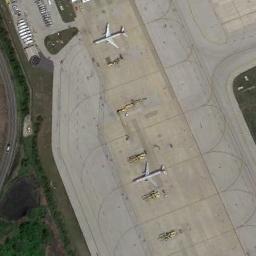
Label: airplane